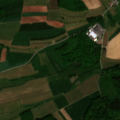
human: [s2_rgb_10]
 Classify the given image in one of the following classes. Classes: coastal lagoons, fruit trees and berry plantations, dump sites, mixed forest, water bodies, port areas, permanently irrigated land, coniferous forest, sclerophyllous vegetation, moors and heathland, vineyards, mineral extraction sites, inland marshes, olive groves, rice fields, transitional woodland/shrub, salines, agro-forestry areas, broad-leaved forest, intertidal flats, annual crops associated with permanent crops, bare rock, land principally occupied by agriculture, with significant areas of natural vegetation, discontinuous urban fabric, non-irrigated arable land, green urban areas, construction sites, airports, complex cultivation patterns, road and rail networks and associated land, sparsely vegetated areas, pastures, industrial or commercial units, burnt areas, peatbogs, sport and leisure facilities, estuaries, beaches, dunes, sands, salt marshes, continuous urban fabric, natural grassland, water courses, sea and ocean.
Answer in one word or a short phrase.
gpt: non-irrigated arable land, pastures, complex cultivation patterns, broad-leaved forest